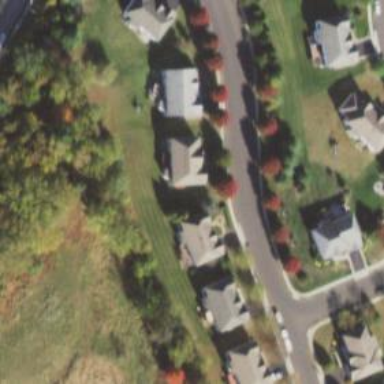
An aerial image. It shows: Driveway leading to service road.